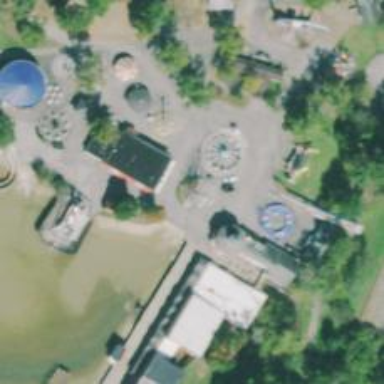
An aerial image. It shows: Big wheel attraction.